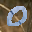
Label: 0